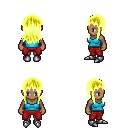
a pixel art fantasy rpg character, female body template, human, dark skin, teal pirate shirt, red pants, gold unkempt hairstyle, metal boots, four views (front, back, left, right), 2x2 character sprite sheet, small pixel art, hard edges, no anti-aliasing